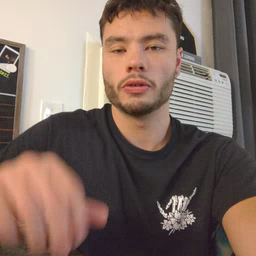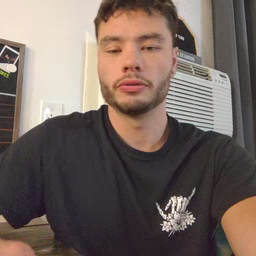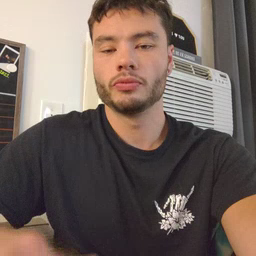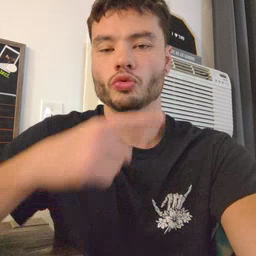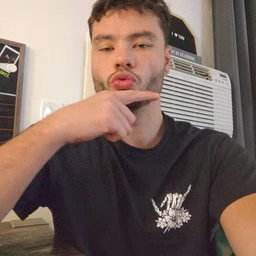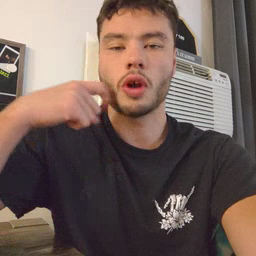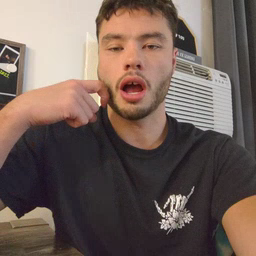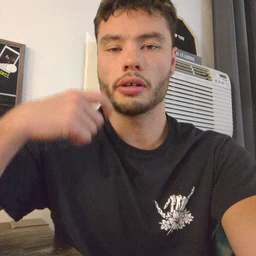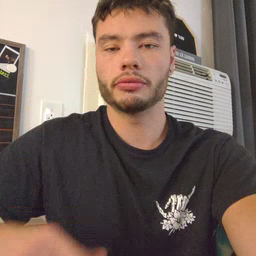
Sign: dry